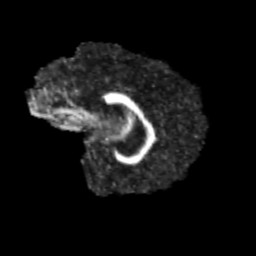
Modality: FA
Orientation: sagittal
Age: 12
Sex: female
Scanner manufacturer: siemens
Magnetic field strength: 3 T
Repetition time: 3.8 s
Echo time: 0.07 s